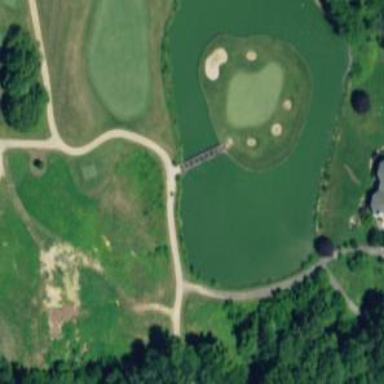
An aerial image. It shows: Pathway for golfing.